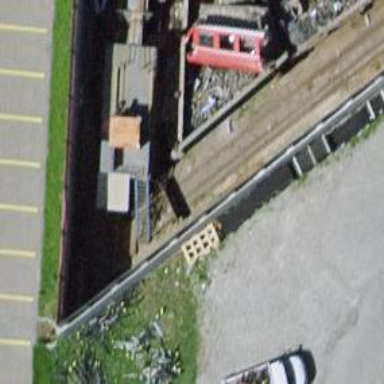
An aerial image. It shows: Single railway spur track.